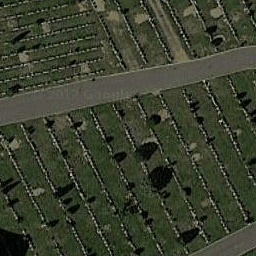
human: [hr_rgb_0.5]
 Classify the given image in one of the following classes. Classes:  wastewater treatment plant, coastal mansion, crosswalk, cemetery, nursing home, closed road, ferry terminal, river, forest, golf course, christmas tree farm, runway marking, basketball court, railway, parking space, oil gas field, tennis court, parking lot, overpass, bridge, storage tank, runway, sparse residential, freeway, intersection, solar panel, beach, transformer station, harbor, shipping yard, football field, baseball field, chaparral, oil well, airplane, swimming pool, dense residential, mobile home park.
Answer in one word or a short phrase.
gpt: cemetery